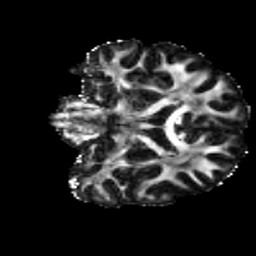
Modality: FA
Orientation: coronal
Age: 30
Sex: female
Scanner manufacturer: siemens
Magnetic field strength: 3 T
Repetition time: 3.5 s
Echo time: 0.086 s